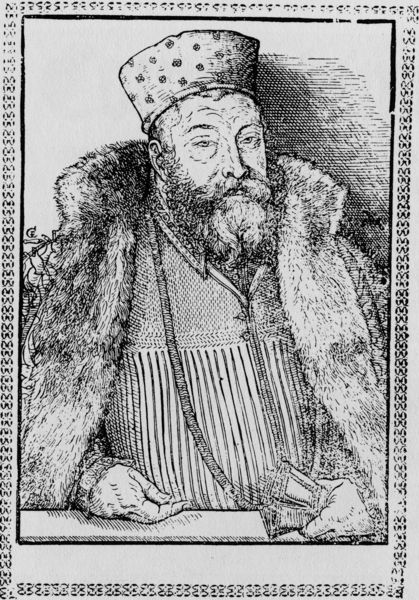
Titel: Bildnis von Johann Friedrich II
Künstler: Lucas d.J. Cranach
Institution: (Seriendruck)
Schlagwörter: hand, kopf, mann, schatten, umhang, weiß, grau, handschuh, handschuhe, hut, licht, nase, ohr, schwarz, tisch, zeichnung, blick, muster, ornament, alt, bart, kappe, mütze, wand, augen, falten, gesicht, halten, haupt, kleidung, kragen, pelz, rahmen, sockel, vollbart, bildnis, hände, portrait, porträt, figur, halbfigur, mantel, reich, adel, kaufmann, blatt, person, brustbild, frontal, krone, schultern, fell, lächeln, schrift, papier, umrisse, ansicht, kette, grafik, graphik, linien, rand, könig, karten, verzierung, streifen, edel, knöpfe, weste, umriss, buch, zettel, geld, druck, schwarz-weiß, schraffur, radierung, stich, hässlich, adeliger, herrscher, nerz, fürst, karte, talar, pelzmantel, wams, edelstein, schriftrolle, edelmann, kupferstich, kurfürst, rankenwerk, bch, geisicht, wechsler, schwar weiß, 18. jahrhundert, hapt, kettel, prafik, jarten, #geld, druck wechsler